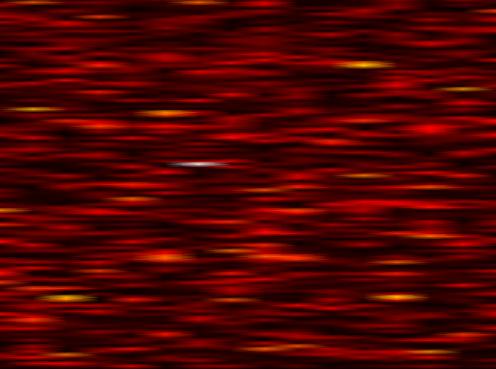
Label: FBMC